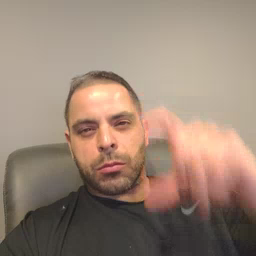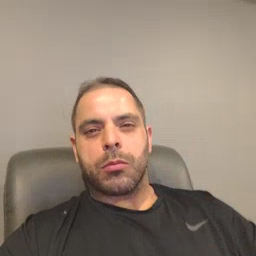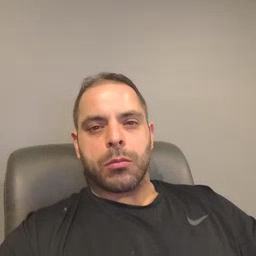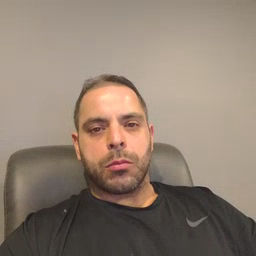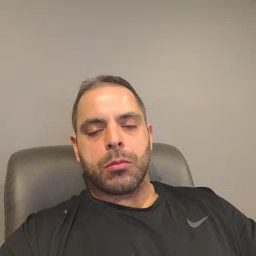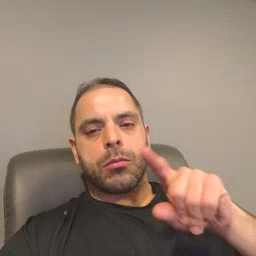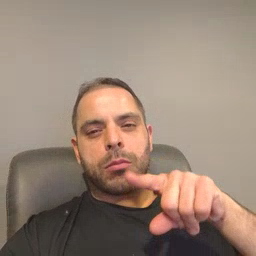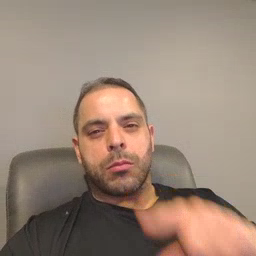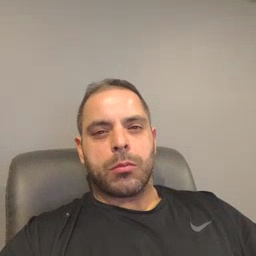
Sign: time